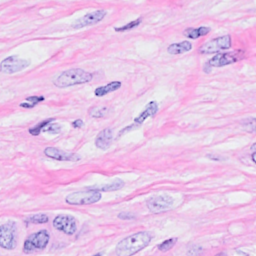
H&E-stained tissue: Breast